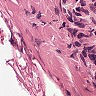
Metastatic tissue present: no